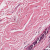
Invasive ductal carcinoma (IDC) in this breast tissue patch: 0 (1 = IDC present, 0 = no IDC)